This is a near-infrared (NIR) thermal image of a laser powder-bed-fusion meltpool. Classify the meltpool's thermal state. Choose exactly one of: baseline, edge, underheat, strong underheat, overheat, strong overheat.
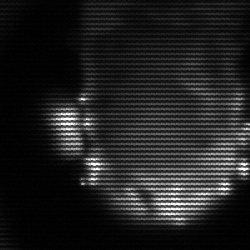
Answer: baseline